Field crop: tomato
Growth stage: 1
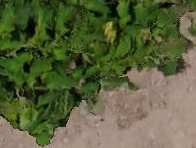
Species: tomato